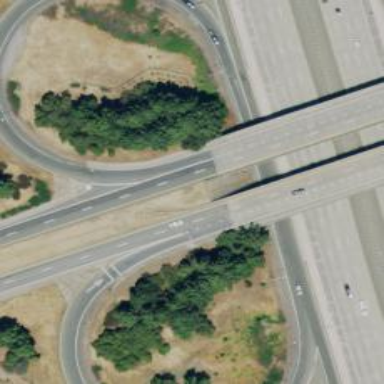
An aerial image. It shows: Motorway junction.